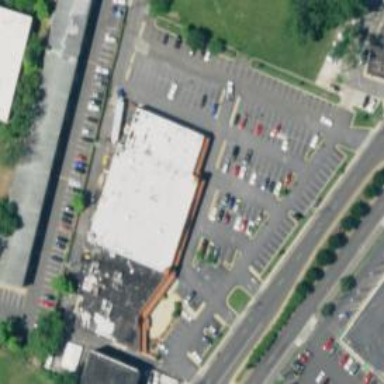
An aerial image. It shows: Supermarket.